Question: My Desired Output:
Text on the widget(Home Screen Widget) with custom font
My Problems:
-
So i thought to use imageview and draw text on bitmap using canvas and then set this bitmap on the imageview. So far everything is working but just two thing.
I dont know,
- how to make my text to set vertically and horizontally on centre? (Vertically and horizontally means, to be in centre both vertically and horizontally)- how to make my text to fill the entire space of bitmap?
I am using following code to show some text on the widget.
'''
Bitmap bitmap = Bitmap.createBitmap(200, 200, Config.ARGB_8888);
Canvas canvas = new Canvas(bitmap);
Paint paint = new Paint();
paint.setColor(Color.YELLOW);
canvas.drawPaint(paint);
paint.setColor(Color.GREEN);
paint.setStyle(Style.FILL);
canvas.drawText("Test", 50, 50, paint);
'''
and following is the output.

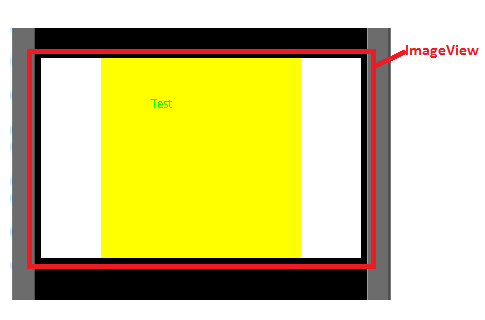
Answer: 1- Setting font runtime on textview in widget
'''
I dont know that either
'''
2- Setting text to be in center and fill the container
'''
Please see the following code:
float size = 1.0f;
Bitmap bitmap = Bitmap.createBitmap(200, 200, Config.ARGB_8888);
Canvas canvas = new Canvas(bitmap);
Paint paint = new Paint();
paint.setColor(Color.YELLOW);
canvas.drawPaint(paint);
paint.setColor(Color.GREEN);
paint.setStyle(Style.FILL);
Rect rect = new Rect();
paint.getTextBounds("Test", 0, 4, rect);
float width = 1.0f;
while (width<200 && rect.height()<200)
{
size++;
paint.setTextSize(size);
width = paint.measureText("Test");
paint.getTextBounds("Test", 0, 4, rect);
}
size--;
paint.setTextSize(size);
canvas.drawText("Test", 100-width/2, 100+rect.height()/2, paint);
'''
I was trying to attach the screen shot but it wont allow me to add as i am a new user.(rookie :P)
Thanks,